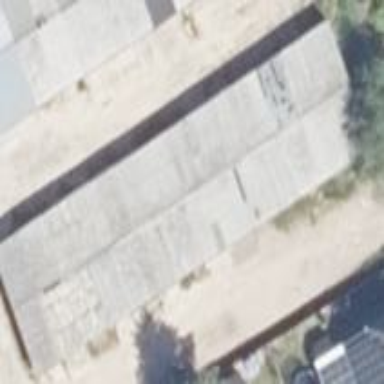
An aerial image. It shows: Garage building.